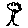
Label: tree